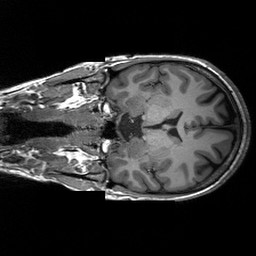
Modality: T1w
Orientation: coronal
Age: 30
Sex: female
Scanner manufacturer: siemens
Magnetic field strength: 3 T
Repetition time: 2.3 s
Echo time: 0.00233 s